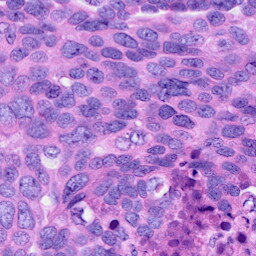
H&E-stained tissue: Ovarian